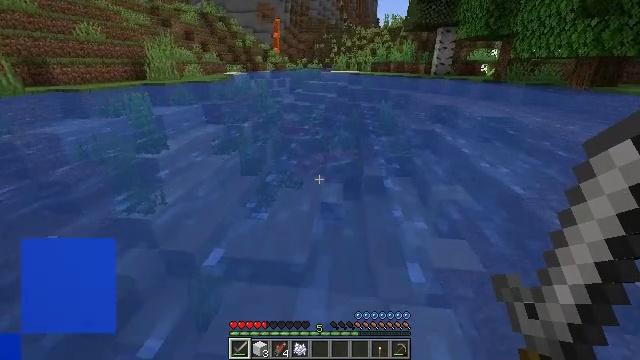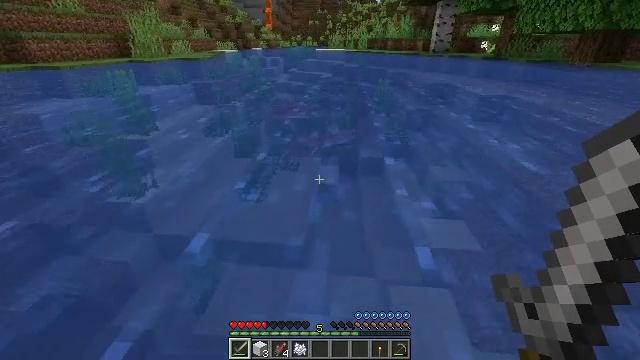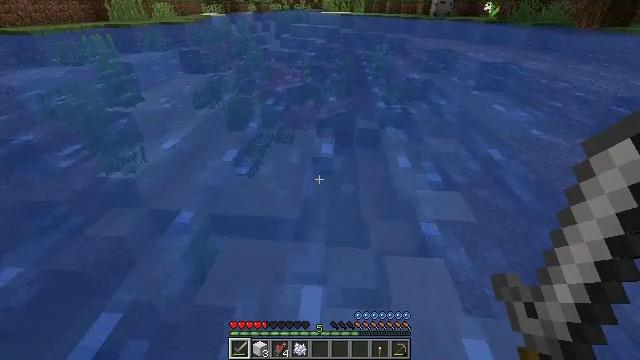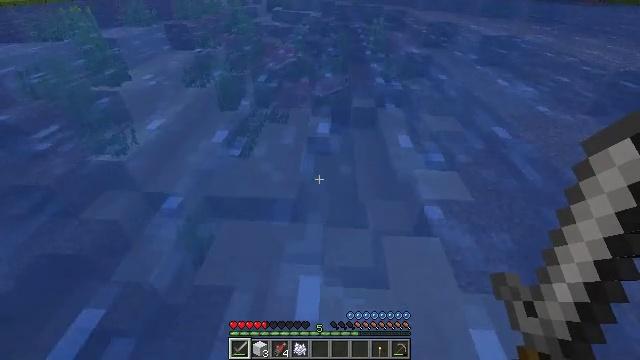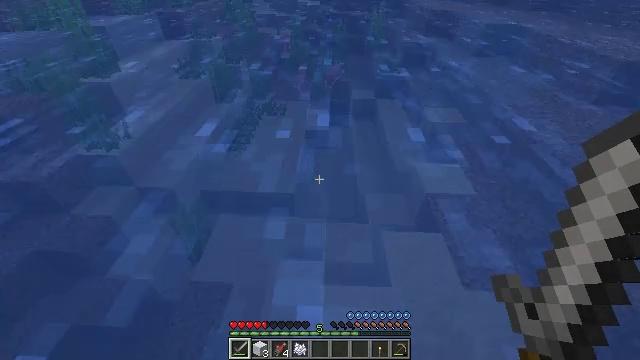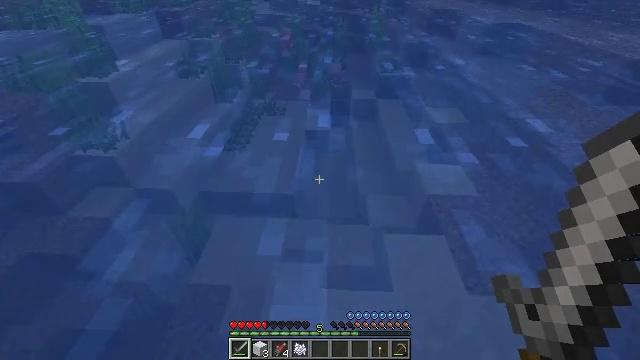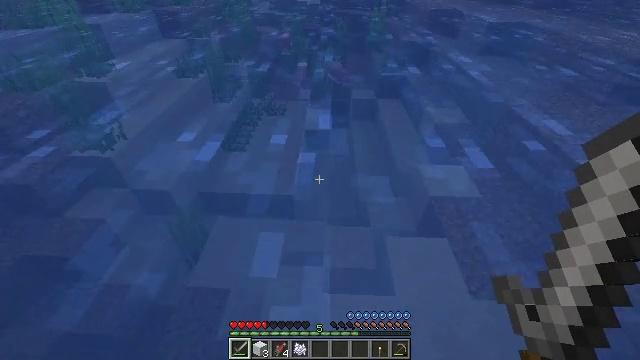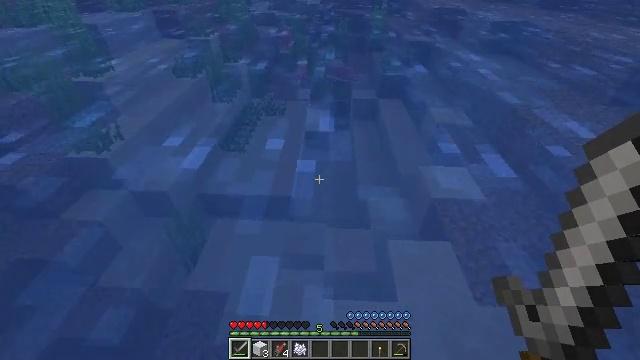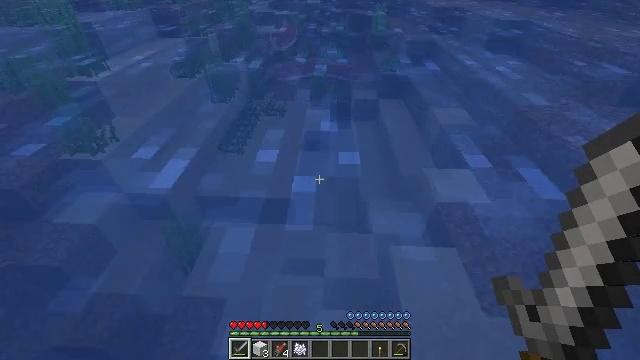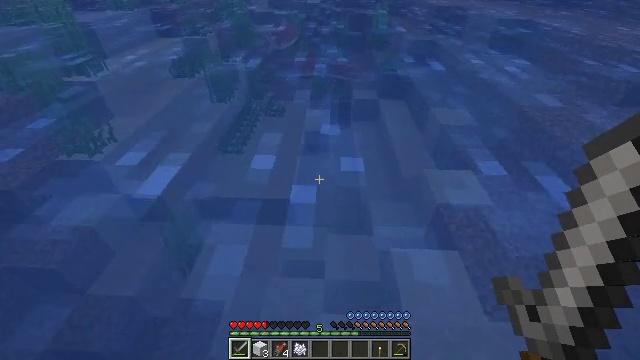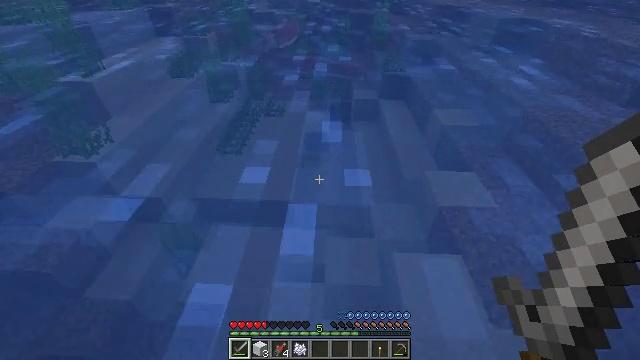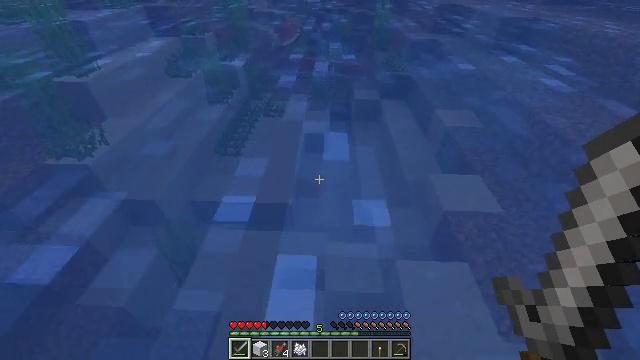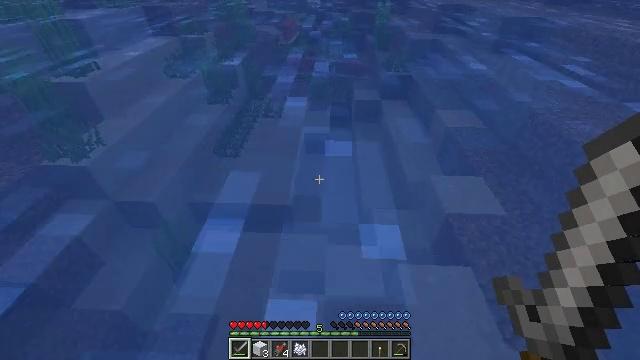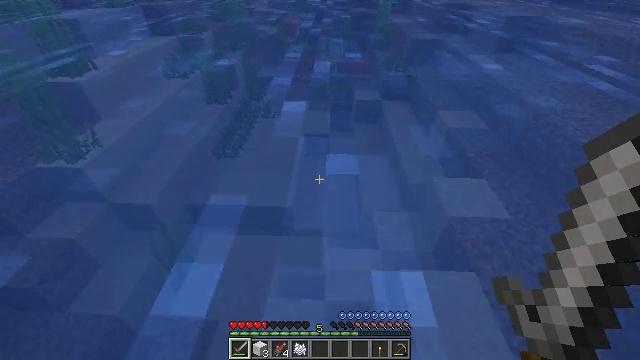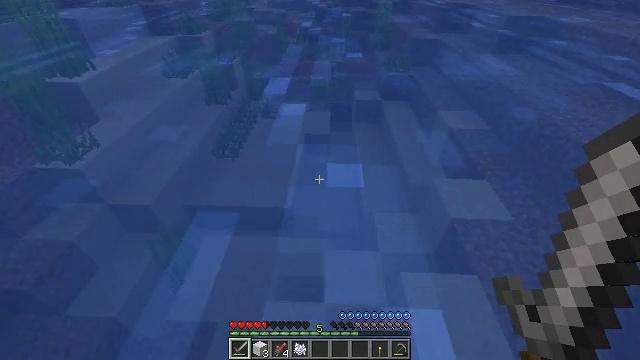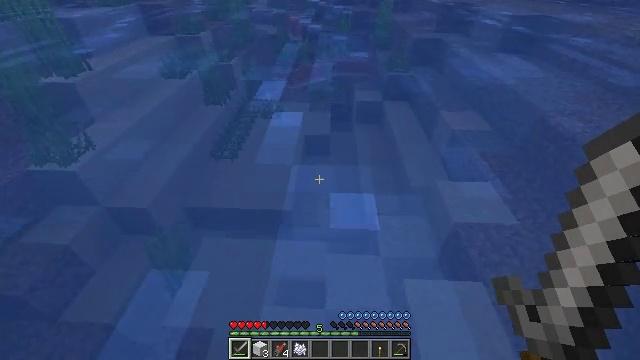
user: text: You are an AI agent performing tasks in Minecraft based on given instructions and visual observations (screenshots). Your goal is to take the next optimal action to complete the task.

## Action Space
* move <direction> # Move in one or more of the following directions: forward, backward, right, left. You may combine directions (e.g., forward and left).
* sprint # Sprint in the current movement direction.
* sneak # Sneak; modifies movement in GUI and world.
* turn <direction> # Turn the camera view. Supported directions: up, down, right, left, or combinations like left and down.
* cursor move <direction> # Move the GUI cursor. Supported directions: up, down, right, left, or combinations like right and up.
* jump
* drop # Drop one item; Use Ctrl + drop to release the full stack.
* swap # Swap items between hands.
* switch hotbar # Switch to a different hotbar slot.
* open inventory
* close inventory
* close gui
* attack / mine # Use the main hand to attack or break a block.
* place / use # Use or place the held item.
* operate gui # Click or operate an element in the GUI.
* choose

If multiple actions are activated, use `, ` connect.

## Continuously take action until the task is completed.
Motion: motion action
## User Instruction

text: Hunt a salmon.
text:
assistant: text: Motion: move forward, turn right and down
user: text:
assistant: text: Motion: move forward, turn right and down
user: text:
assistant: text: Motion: move forward, turn right and down
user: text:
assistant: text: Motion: move forward, turn down
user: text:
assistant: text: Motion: move forward
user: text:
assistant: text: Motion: move forward
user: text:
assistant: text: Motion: move forward
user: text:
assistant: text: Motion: move forward
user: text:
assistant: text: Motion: move forward
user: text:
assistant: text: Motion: move forward
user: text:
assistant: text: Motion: move forward
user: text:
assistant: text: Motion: move forward
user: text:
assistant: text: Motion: move forward
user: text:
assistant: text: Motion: move forward
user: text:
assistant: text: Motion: move forward
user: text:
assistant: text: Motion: move forward
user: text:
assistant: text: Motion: move forward
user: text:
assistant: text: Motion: move forward
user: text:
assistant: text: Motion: move forward
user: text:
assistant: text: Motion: move forward, turn up
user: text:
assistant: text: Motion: move forward, sprint, turn up
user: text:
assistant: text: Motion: move forward, sprint, turn up
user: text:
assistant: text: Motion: move forward, sprint, turn up
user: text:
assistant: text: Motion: move forward, sprint, turn up
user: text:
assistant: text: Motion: move forward, sprint
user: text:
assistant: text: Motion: move forward, sprint
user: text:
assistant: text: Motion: move forward
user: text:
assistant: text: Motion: move forward
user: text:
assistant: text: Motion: move forward
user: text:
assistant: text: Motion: move forward